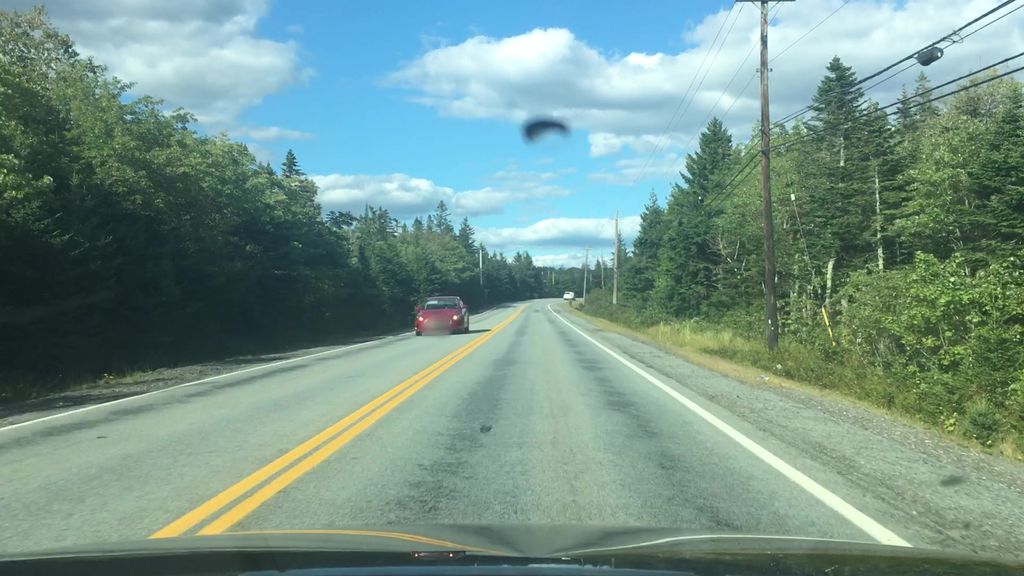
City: halifax